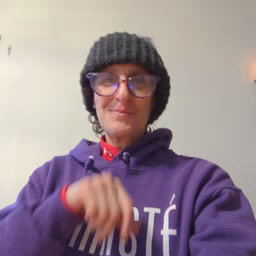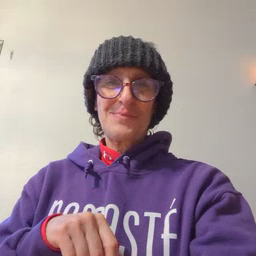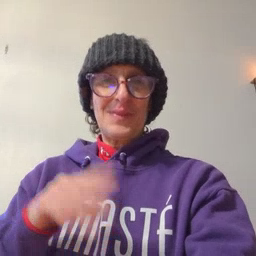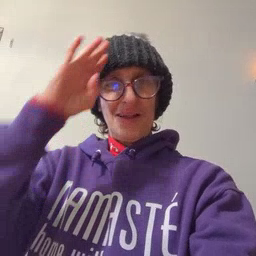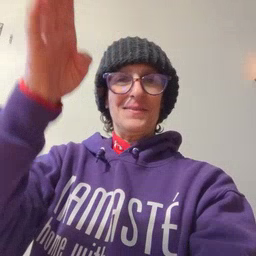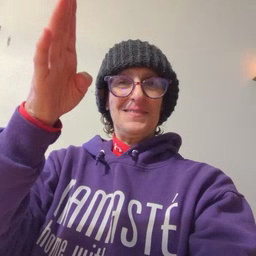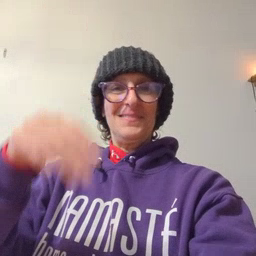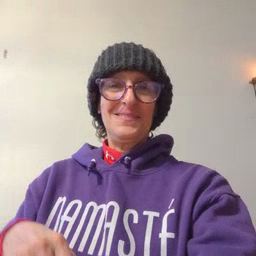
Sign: hello